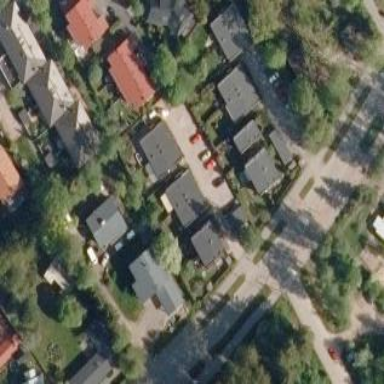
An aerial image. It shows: Residential garden.